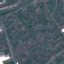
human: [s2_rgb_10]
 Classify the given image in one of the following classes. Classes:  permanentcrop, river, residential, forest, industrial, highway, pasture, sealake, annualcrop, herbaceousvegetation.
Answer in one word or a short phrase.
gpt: Residential